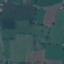
Land use / land cover: Pasture